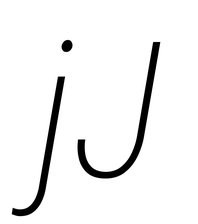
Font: Roboto-Italic_Condensed_ExtraLight_Italic